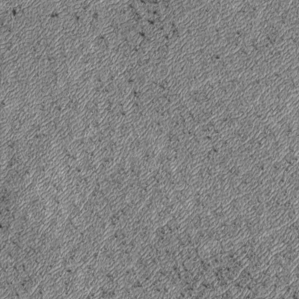
Label: frost